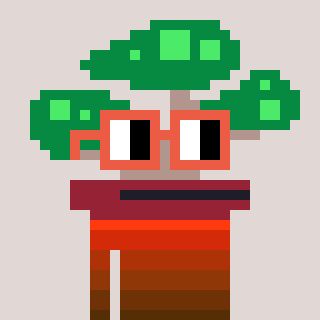
a pixel art character with square orange glasses, a bonsai-shaped head and a teal-colored body on a warm background